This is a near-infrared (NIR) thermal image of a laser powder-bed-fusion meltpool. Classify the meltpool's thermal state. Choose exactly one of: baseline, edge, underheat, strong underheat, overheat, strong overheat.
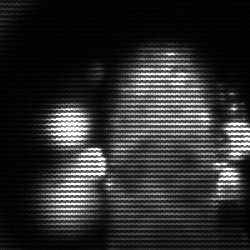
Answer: strong underheat